Question: I am new in blackberry, i am developing one blackberry application in which i am make a login screen where one white strip image are placed at top and logo should appear on that strip. so simply i have take two horizontalFieldManager for it and for strip it will display good but logo are stay below at strip.
'''
((VerticalFieldManager) getMainManager()).setBackground(BackgroundFactory.createSolidBackground(0xEDEDED));
HorizontalFieldManager hfm = new HorizontalFieldManager(Field.FIELD_VCENTER );
HorizontalFieldManager hfm2 = new HorizontalFieldManager(Field.FIELD_VCENTER );
Bitmap Topstrip = new Bitmap(Display.getWidth(), Display.getHeight());
Bitmap MoneLogo = new Bitmap(Display.getWidth(), Display.getHeight());
boolean lowRes = Display.getWidth() <= 320;
if (lowRes)
{
// The device has a low resolution screen size
Topstrip = Bitmap.getBitmapResource("topstripbg.png");
}
else
{
Topstrip = Bitmap.getBitmapResource("topstripbg-mdpi.png");
MoneLogo= Bitmap.getBitmapResource("logo72X72.png");
// The device has a high resolution screen size
}
BitmapField TopstripimgField = new BitmapField(Topstrip);
BitmapField MoneLogoimgField = new BitmapField(MoneLogo);
hfm.add(TopstripimgField);
hfm2.add(MoneLogoimgField);
add(hfm);
add(hfm2);
'''
I want like this ::
'''
--------------------------------------
____
|LOGO| ** Strip **
|____|
--------------------------------------
'''
Please also suggest me good UI Tutorial for best practice

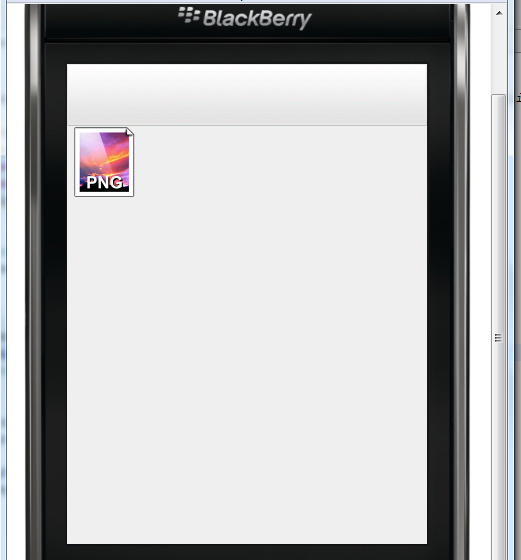
Answer: try this -
'''
final Bitmap bg=Bitmap.getBitmapResource("background.png");
VerticalFieldManager top = new VerticalFieldManager(Manager.NO_HORIZONTAL_SCROLL | Manager.NO_HORIZONTAL_SCROLLBAR | Manager.VERTICAL_SCROLL | Manager.VERTICAL_SCROLLBAR | Field.USE_ALL_WIDTH){
public void paint(Graphics graphics) {
graphics.setBackgroundColor(Color.WHITE);
graphics.clear();
graphics.drawBitmap(0, 0, bg.getWidth(),
bg.getHeight(), bg, 0, 0);
super.paint(graphics);
}
};
final Bitmap logo= Bitmap.getBitmapResource("logo.png");
top .add(new BitmapField(logo));
add(top);
'''